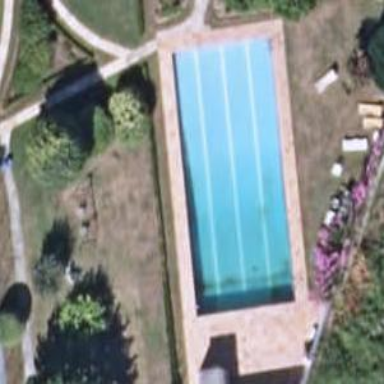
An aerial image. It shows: Swimming pool located in leisure land.